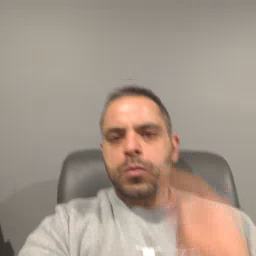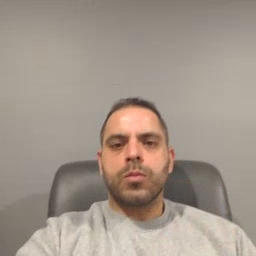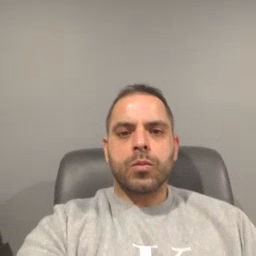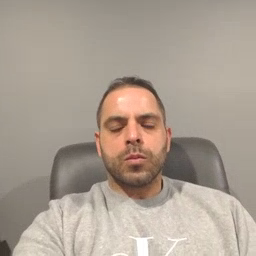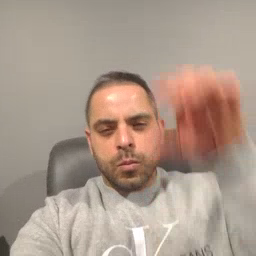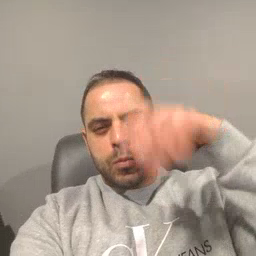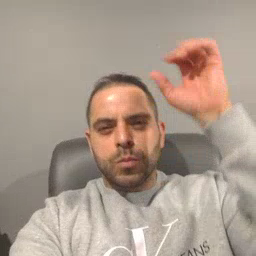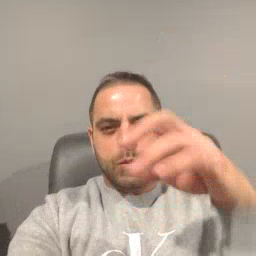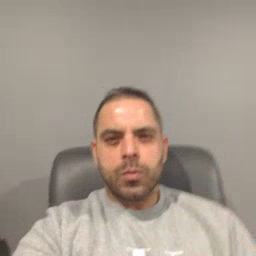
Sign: rain